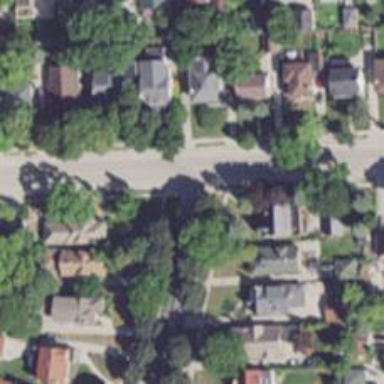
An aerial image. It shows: Residential road with separate sidewalk.